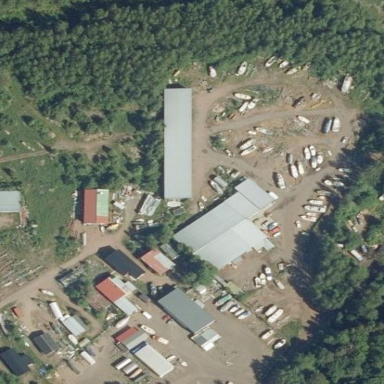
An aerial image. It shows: Boatyard along the waterway.